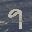
Label: 9